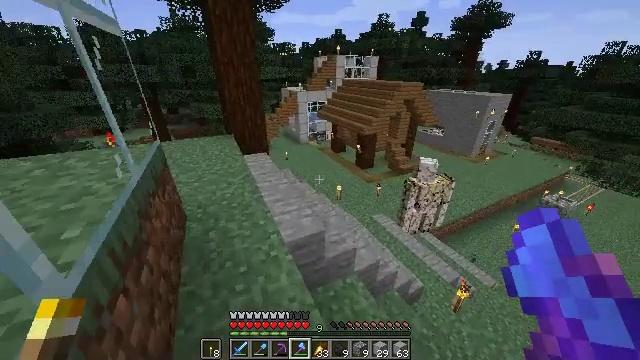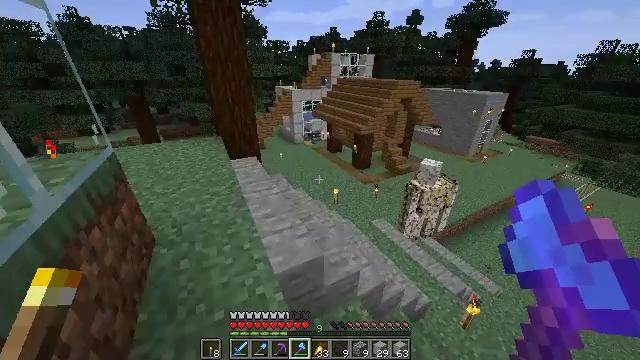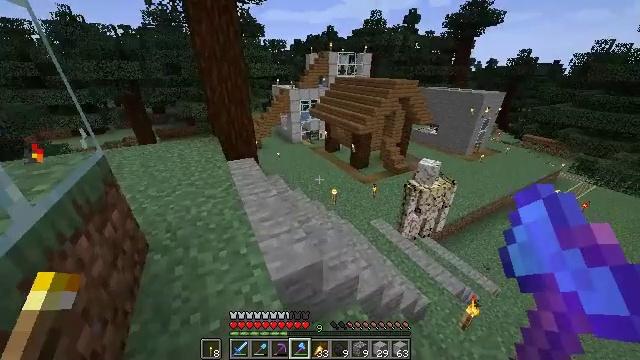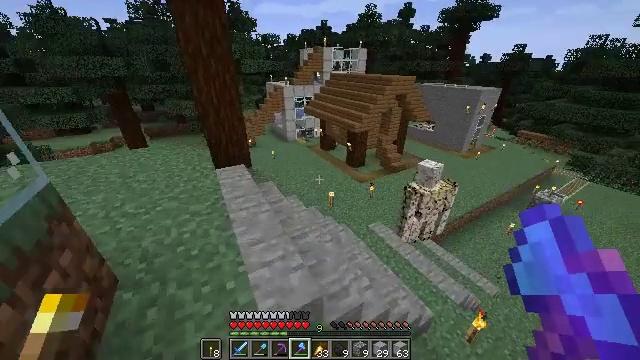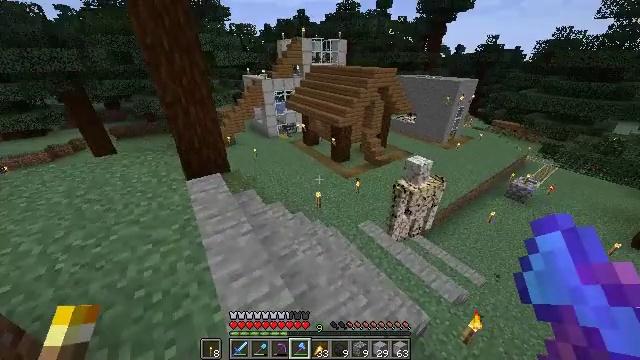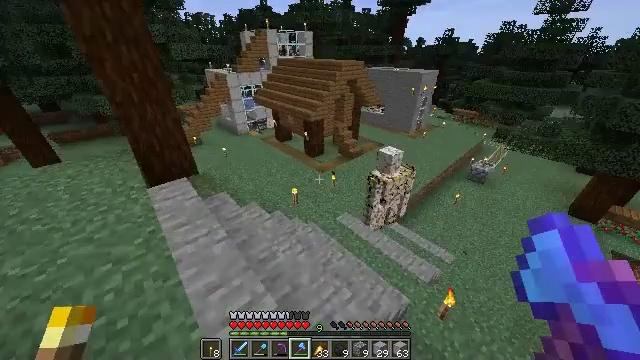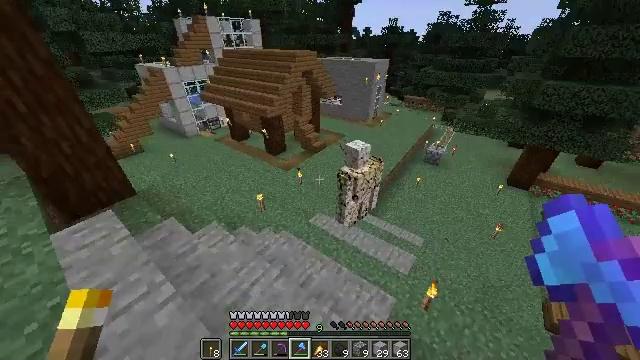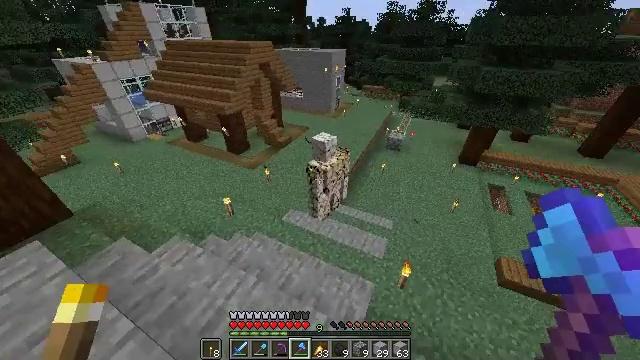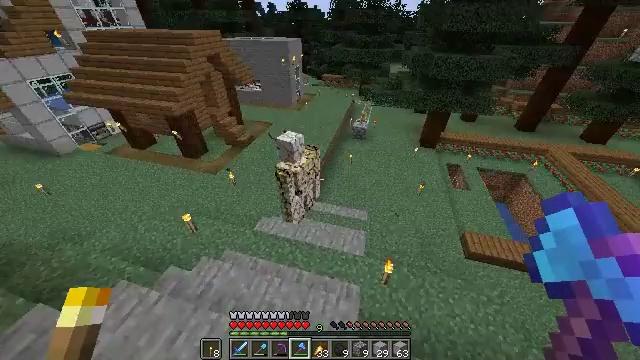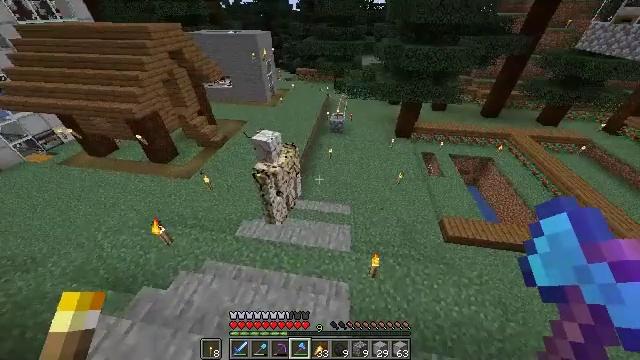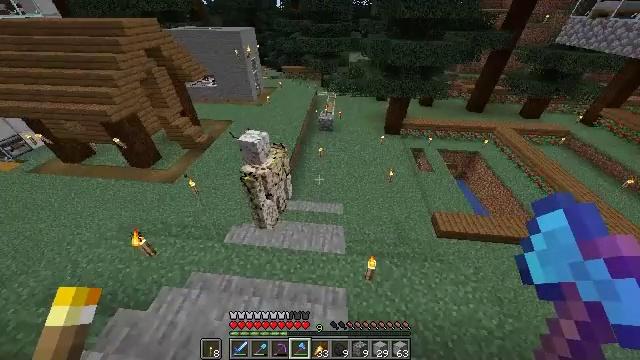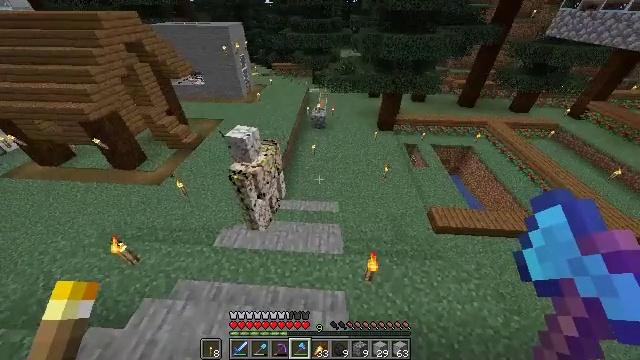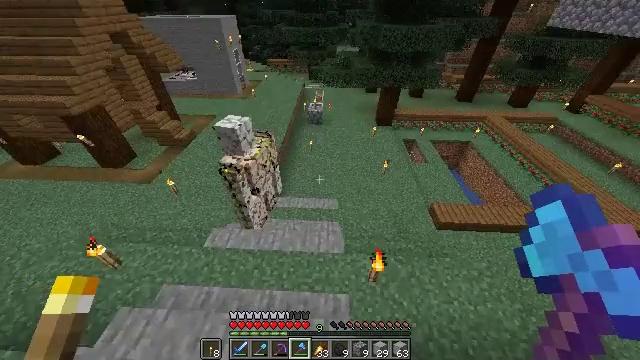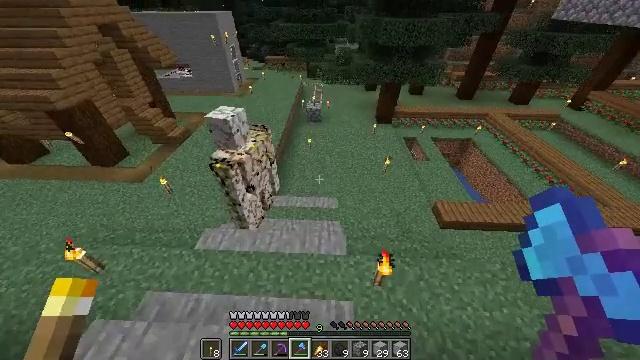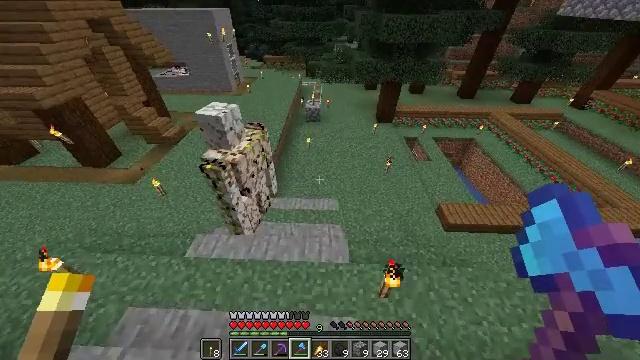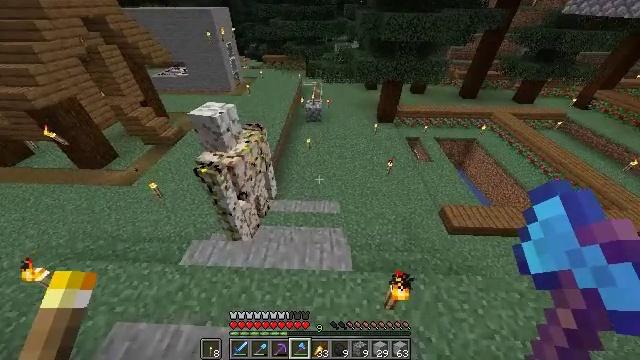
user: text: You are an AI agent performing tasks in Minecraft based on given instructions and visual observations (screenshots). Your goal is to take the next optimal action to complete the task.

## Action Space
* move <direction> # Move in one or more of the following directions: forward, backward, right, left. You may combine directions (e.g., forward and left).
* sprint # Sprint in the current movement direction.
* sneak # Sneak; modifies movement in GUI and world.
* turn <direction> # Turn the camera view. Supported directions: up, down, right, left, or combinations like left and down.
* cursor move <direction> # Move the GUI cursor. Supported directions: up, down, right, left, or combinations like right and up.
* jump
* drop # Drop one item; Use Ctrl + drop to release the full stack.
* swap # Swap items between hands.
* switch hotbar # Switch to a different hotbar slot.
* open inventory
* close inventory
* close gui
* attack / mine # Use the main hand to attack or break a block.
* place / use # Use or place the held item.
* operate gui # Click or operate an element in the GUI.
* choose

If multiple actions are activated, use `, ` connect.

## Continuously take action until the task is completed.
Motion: motion action
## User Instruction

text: Harvest the large fern for decoration.
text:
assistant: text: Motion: move forward, turn right
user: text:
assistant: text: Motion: move forward, sprint
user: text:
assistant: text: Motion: move forward, sprint, turn right
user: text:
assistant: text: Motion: move forward, sprint, turn right and down
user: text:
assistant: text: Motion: move forward, sprint, turn right and down
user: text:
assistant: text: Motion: move forward, turn right and down
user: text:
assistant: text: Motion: move forward, turn right and down
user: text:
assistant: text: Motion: move forward, turn right and down
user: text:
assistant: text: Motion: move forward, turn right and down
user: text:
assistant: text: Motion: move forward, turn right
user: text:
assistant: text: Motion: move forward, turn right
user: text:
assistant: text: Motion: move forward, turn right
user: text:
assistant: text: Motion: move forward, sprint
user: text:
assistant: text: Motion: move forward, sprint
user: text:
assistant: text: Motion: move forward, sprint
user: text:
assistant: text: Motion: move forward, sprint
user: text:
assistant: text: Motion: move forward, sprint
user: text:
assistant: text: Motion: move forward
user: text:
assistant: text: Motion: move forward
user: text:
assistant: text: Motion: move forward
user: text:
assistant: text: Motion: move forward
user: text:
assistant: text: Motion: move forward
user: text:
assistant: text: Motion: move forward, turn up
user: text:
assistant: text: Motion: move forward, turn up
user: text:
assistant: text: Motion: move forward, turn up
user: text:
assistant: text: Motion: move forward, sprint, turn up
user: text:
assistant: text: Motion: move forward, sprint, turn up
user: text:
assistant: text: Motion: move forward, sprint, turn up
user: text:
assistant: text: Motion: move forward, sprint, turn up
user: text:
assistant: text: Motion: move forward, sprint, turn right and up